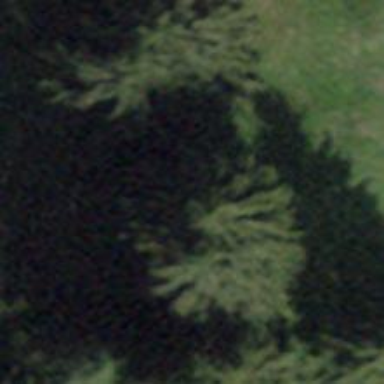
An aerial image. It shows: Row of trees in natural setting.